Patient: sex M, age 68
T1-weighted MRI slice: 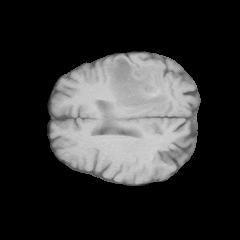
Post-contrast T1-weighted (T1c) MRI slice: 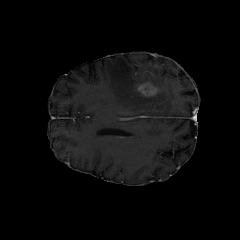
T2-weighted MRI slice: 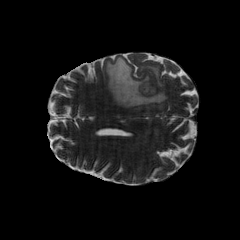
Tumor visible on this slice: yes
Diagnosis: Glioblastoma, IDH-wildtype
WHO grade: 4